Question: in a legacy system selling digital goods...
products are organized in product categories (4). products may include other sub-products. customer can buy products and become owner of a product instances. each product instance has its' own configuration.
# problem:
customers should be able to cancel their product instances. therefor i want to build a central cancellation form like the following:

the form contains all product instances of a customer. the products are organized in categories. each product instance should be described by a short textual block describing its' configuration (attributes + some subentity attributes). beside the description there should be a checkbox. if the box is checked the product instance should be canceled.
the entity field type (expanded, multiple) seems to be a good choice? but how can i display the textual information beside the checkbox?
how can i realize such a form using symfony2 form builder?
'''
<!-- how a product instance should be displayed -->
<!-- description on the left -->
<div class="left">
{{ product.name }} {{ product.calcExpireDate() }}<br />
{% for s in product.getSubentities() %} {{ s.name }}, {% endfor %}
</div>
<!-- checkbox on the right -->
<div class="right">
<input type="checkbox ..[] > <label>Cancel<label>
</div>
'''
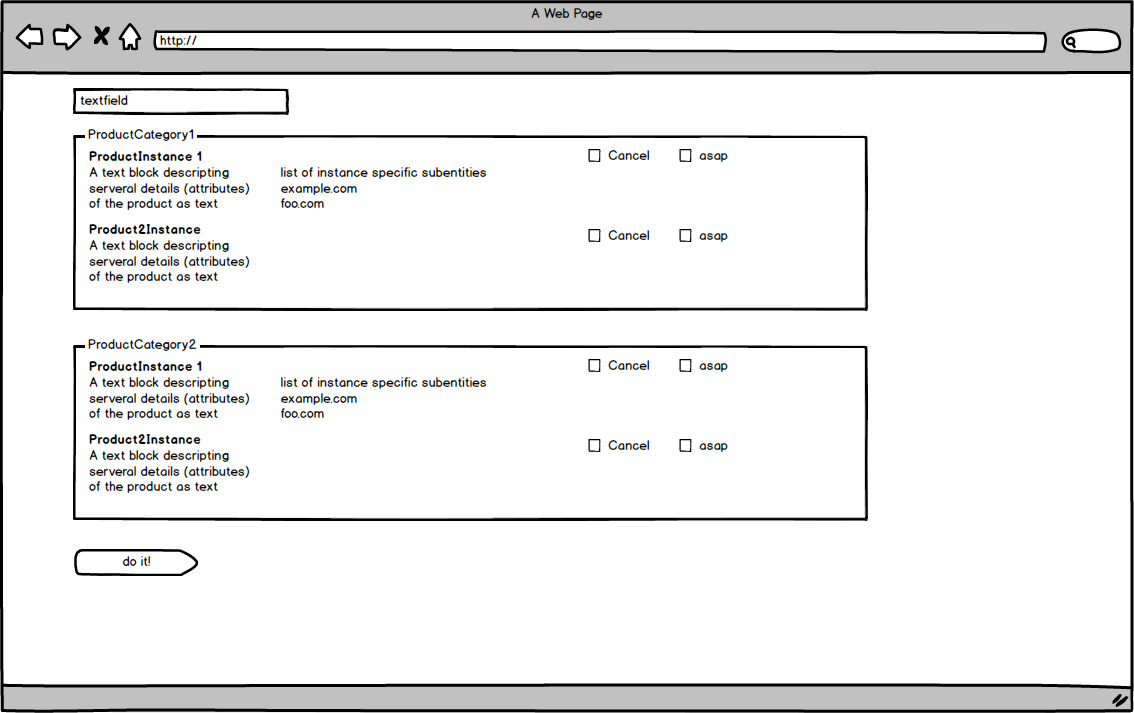
Answer: Here's solution for you:
Suppose you have two entities Category and Product that will look similar to this:
'''
/**
* @ORM\Table()
* @ORM\Entity()
*/
class Category
{
/**
* @var integer
* @ORM\Column(name="id", type="integer")
* @ORM\Id
* @ORM\GeneratedValue(strategy="AUTO")
*/
private $id;
/**
* @var string
* @ORM\Column(name="name", type="string")
*/
private $name;
/**
* @var \Doctrine\Common\Collections\ArrayCollection
* @ORM\OneToMany(targetEntity="Product", mappedBy="category")
*/
private $products;
public function __toString()
{
return $this->name;
}
}
/**
* @ORM\Table()
* @ORM\Entity(repositoryClass="Acme\DemoBundle\Entity\ProductRepository")
*/
class Product
{
/**
* @var integer
* @ORM\Column(name="id", type="integer")
* @ORM\Id
* @ORM\GeneratedValue(strategy="AUTO")
*/
private $id;
/**
* @var string
* @ORM\Column(name="name", type="string")
*/
private $name;
/**
* @var string
* @ORM\Column(name="description", type="text")
*/
private $description;
/**
* @var Category
* @ORM\ManyToOne(targetEntity="Category", inversedBy="products")
*/
private $category;
/**
* @var boolean
*/
private $cancel;
/**
* @var boolean
*/
private $asap;
}
'''
Now, create meta-model for product cancelation:
'''
class Cancel
{
/**
* @var string
*/
private $name;
/**
* @var \Doctrine\Common\Collections\ArrayCollection
*/
private $products;
/**
* Constructor
*/
public function __construct()
{
$this->products = new \Doctrine\Common\Collections\ArrayCollection();
}
}
'''
NOTE: this is not Entity (Table) but just plain 'ol PHP object.
Generate CRUD for these Product and Category and create CancelType for Cancel model with following buildForm method:
'''
public function buildForm(FormBuilderInterface $builder, array $options)
{
$builder->add('name');
$builder->add('products', 'collection', array('type' => new ProductType()));
}
'''
Create action that will render our new CancelType
'''
public function cancelAction()
{
$em = $this->getDoctrine()->getManager();
$productsToCancel = $em->getRepository('AcmeDemoBundle:Product')->findAll();
$cancel = new Cancel();
foreach ($productsToCancel as $product) {
$cancel->addProduct($product);
}
$form = $this->createForm(new CancelType(), $cancel);
return $this->render('AcmeDemoBundle:Product:cancel.html.twig', array(
'form' => $form->createView(),
));
}
'''
and create cancel.html.twig with following content:
'''
<div>
{{ form_widget(form.name) }}
</div>
{% for product in form.products %}
<fieldset>
<legend>{{ product.vars.value.category.name }}</legend>
<table>
<tr>
<td>{{ product.vars.value.name }}</td>
<td>
{{ form_widget(product.cancel) }} cancel
{{ form_widget(product.asap) }} asap
</td>
</tr>
<tr>
<td>
{{ product.vars.value.description }}
</td>
</tr>
</table>
</fieldset>
{% endfor %}
'''
With all that you will have what you want plus advantages by having standard Symfony2 form validation.
Last thing is to add action in the controller to handle form submission :)